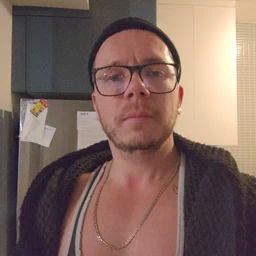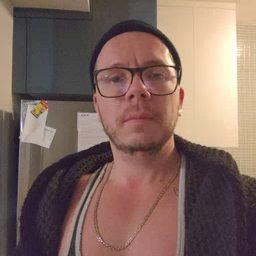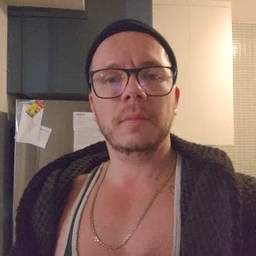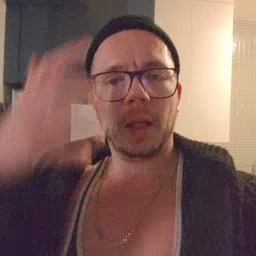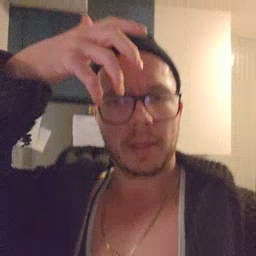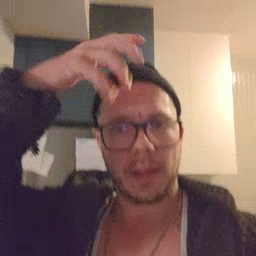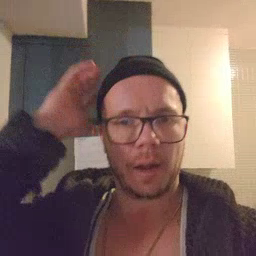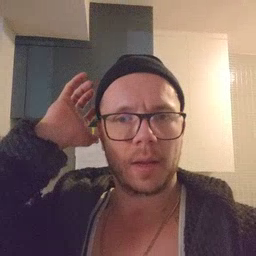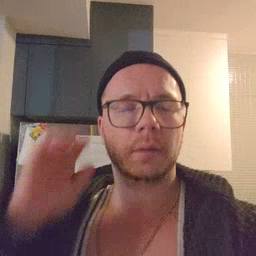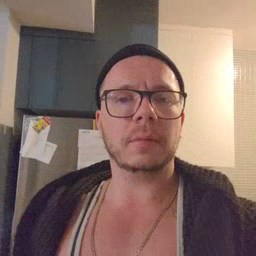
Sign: lion